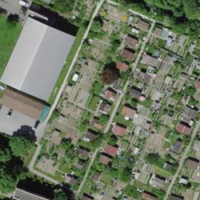
EUNIS habitat code: 53
Species observed at this site:
Juglans regia
Euonymus europaeus
Acer pseudoplatanus